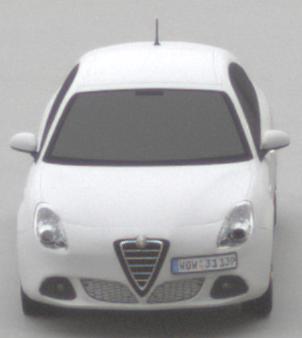
Make: Alfa Romeo
Model: Giulietta 1.4 TB 16V
Detailed model: Giulietta (940)
Model produced from: 2010/05
Model produced until: 2013/03
Doors: 5
Color: white
Road condition: dry road
Daytime: morning or afternoon
Contrast: low contrast